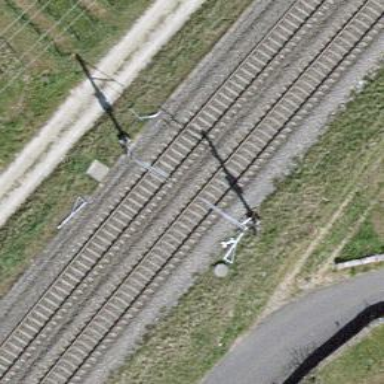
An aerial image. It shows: Railway signal.